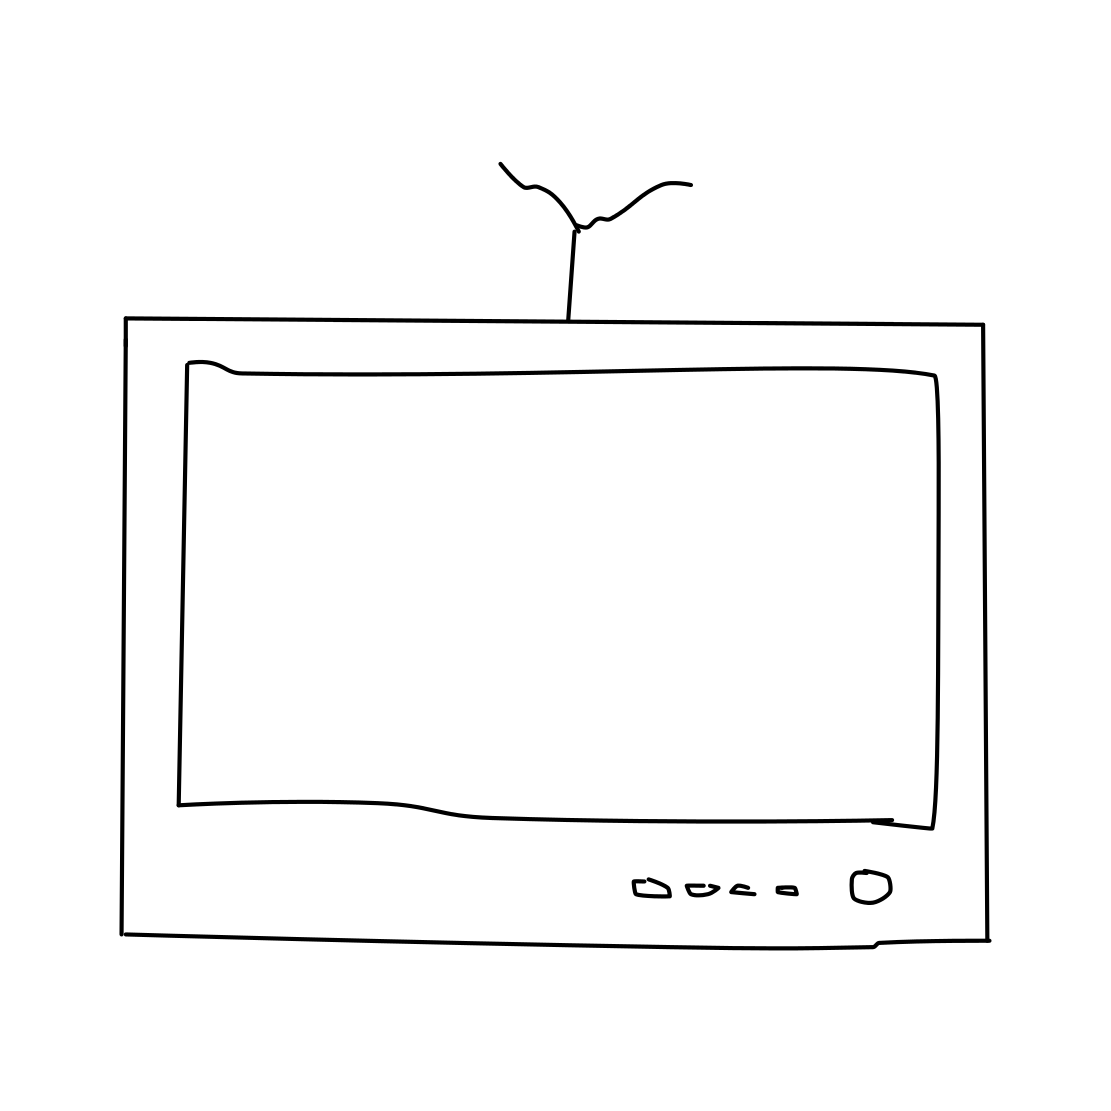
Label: tv